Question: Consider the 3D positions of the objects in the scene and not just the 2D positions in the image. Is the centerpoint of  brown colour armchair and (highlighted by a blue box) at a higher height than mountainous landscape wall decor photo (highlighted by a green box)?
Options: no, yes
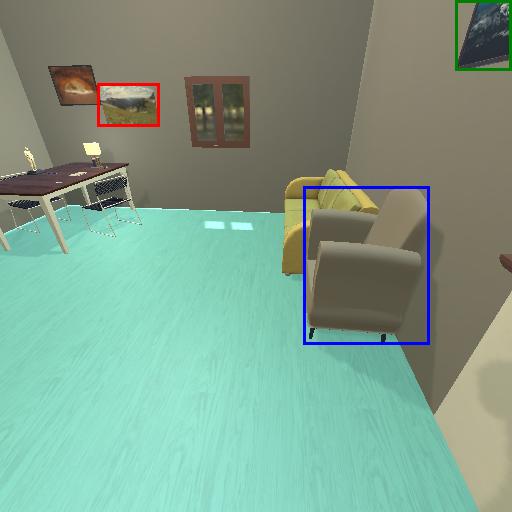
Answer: no